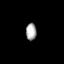
Tissue: prostate
Cell type: Epithelial cells
Senescence score: 0.3335
Nuclear area (px): 175
Mean DAPI intensity: 170.434